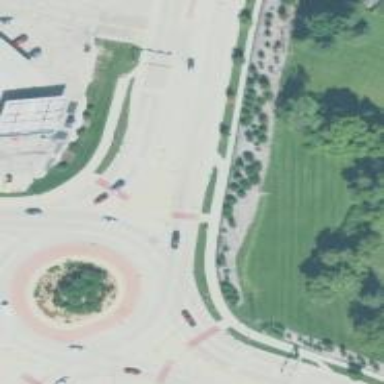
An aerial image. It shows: Roundabout at primary highway.